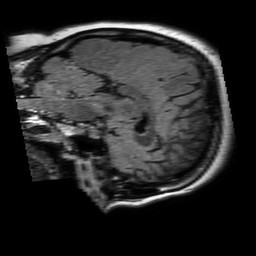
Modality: FLAIR
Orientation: sagittal
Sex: female
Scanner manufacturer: philips
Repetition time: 11 s
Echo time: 0.125 s